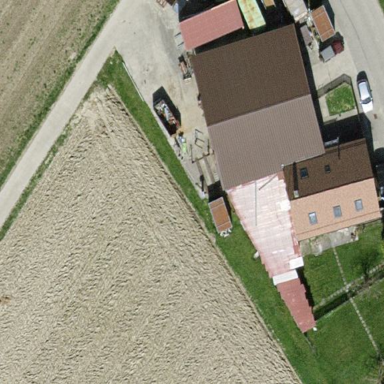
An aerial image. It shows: Farmyard area.